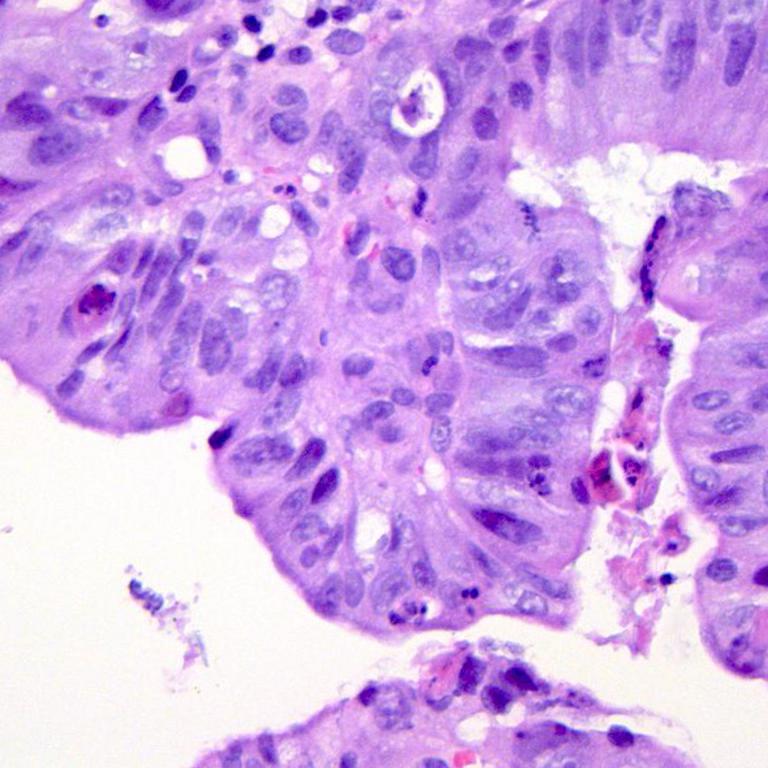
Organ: colon
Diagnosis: adenocarcinomas